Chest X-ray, PA view. Patient: 53 years old, sex F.
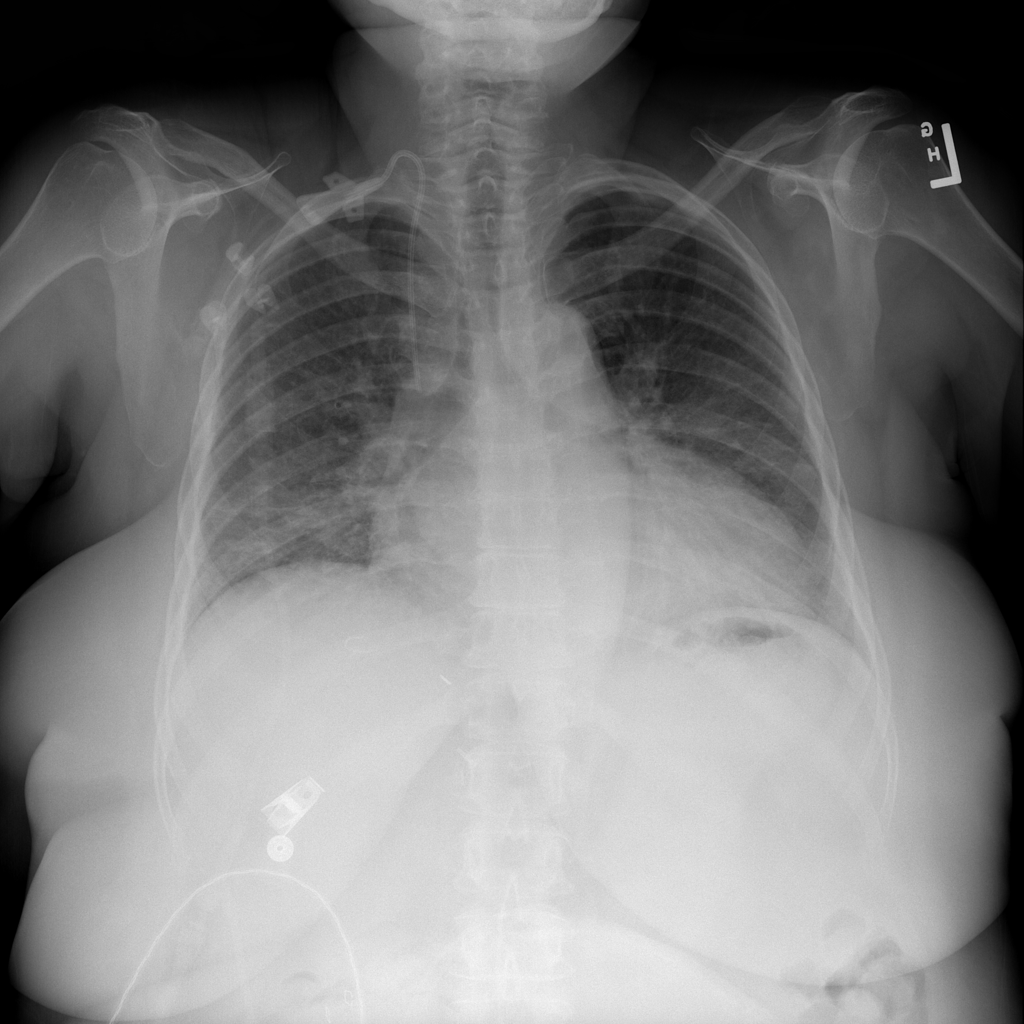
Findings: Edema